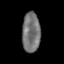
Tissue: skin
Cell type: Epithelial cells
Senescence score: 0.8872
Nuclear area (px): 712
Mean DAPI intensity: 115.08